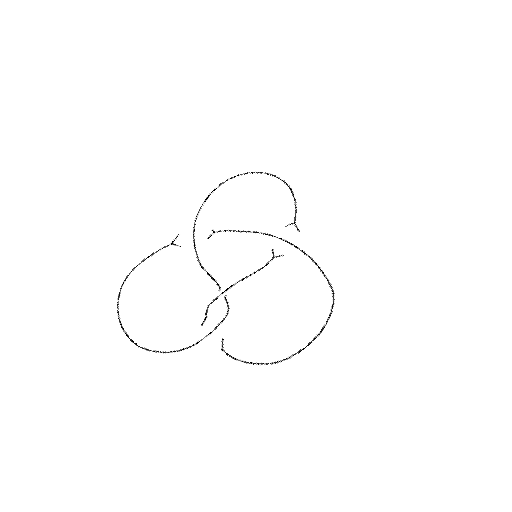
Crossing number: 4